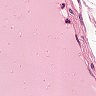
Metastatic tissue present: no